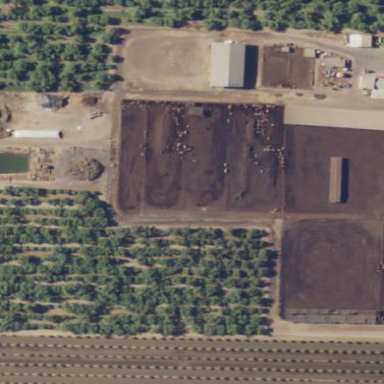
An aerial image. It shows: Farm.